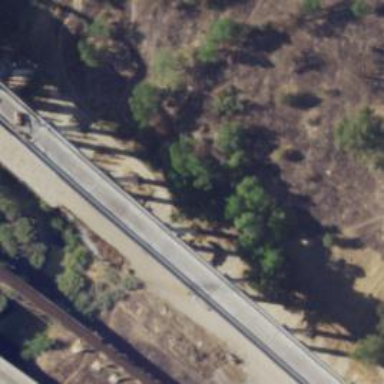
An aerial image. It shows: There is bridge in the image.